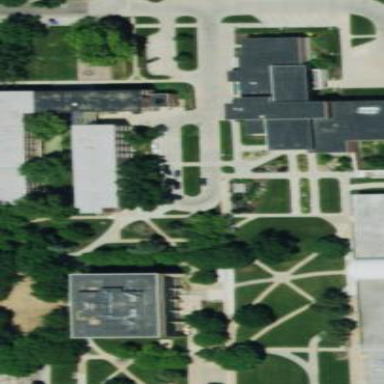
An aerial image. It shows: College building.